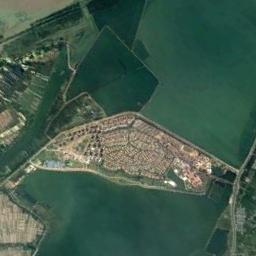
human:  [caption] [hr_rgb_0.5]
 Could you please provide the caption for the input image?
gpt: The island has a residential area and the waters around the island is green .

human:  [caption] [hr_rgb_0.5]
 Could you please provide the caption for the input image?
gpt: The land on the island is uneven .

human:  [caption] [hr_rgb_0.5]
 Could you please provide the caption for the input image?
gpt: The island on the left is several times as large as the island on the right .

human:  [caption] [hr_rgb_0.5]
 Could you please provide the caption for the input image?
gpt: An island of approximately triangular shape surrounded by turquoise waters between the two banks  The island is a green and yellow-brown field .

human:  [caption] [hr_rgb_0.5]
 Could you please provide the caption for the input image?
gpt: There are many brown buildings on the island with green water around .